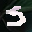
Label: 5